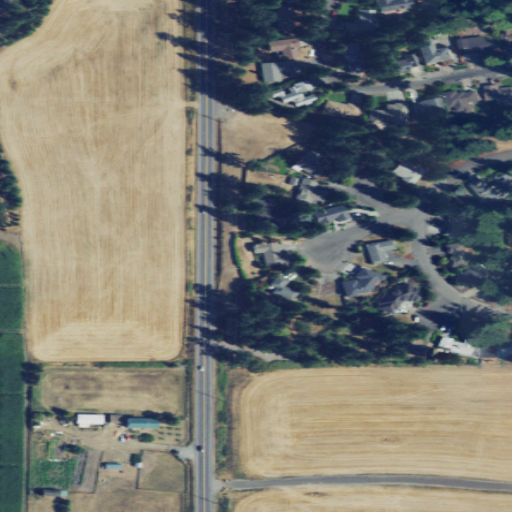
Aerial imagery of mountain in Washington named Grennan Hill containing medium intensity development, low intensity development, pasture, high intensity development, and open development